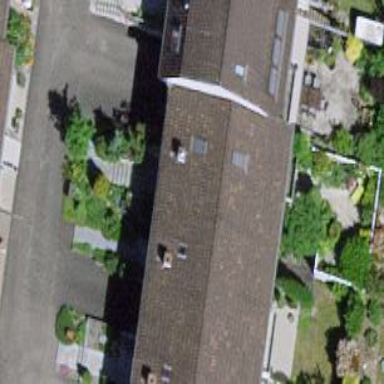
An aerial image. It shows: Terrace building.